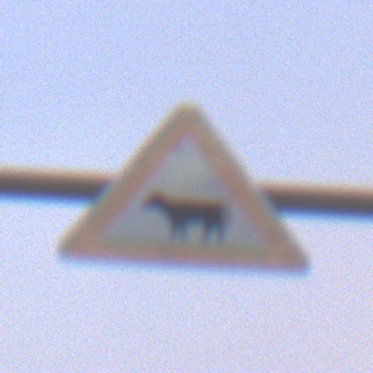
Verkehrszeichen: ViehtriebRechts
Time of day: SunriseSunset
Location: Outdoor (Beach)
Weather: Overcast
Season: NotSpecified
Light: Natural